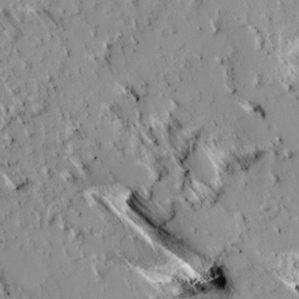
Label: non_frost